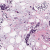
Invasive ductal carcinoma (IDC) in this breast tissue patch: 0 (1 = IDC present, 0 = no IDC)